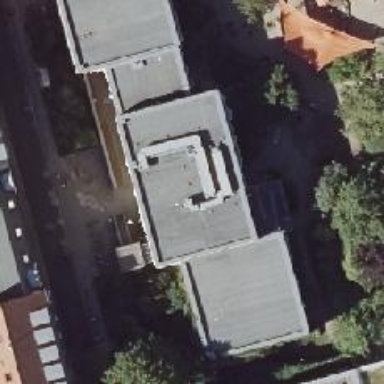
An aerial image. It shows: Kindergarten.